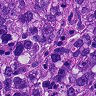
Metastatic tissue present: yes